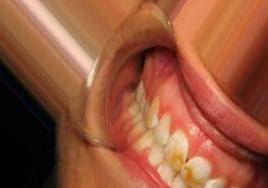
Condition: Tooth Discoloration